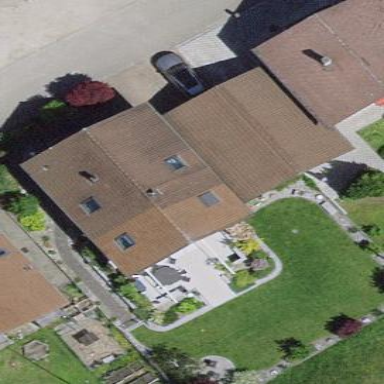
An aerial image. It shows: Garages with gabled roofs.